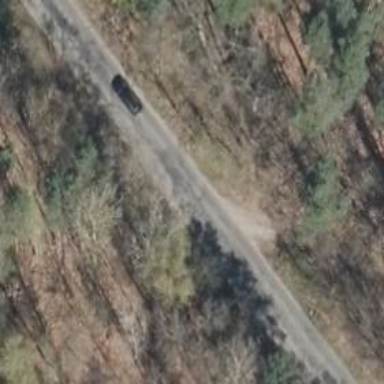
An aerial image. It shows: Unclassified road with asphalt surface.